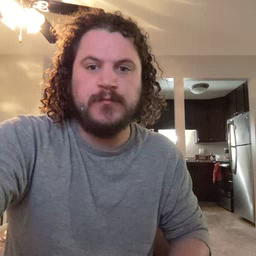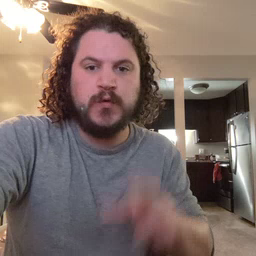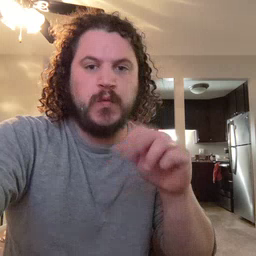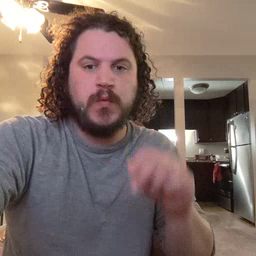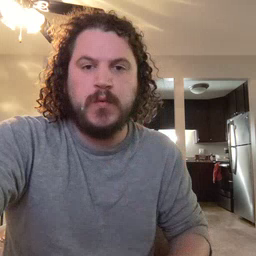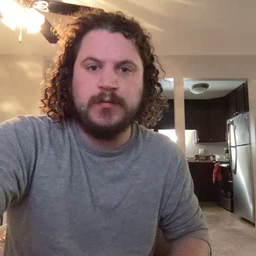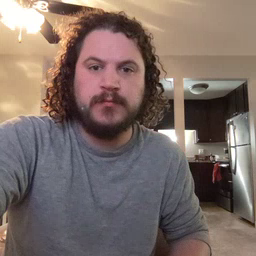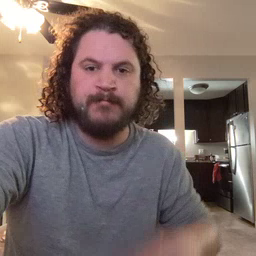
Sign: no